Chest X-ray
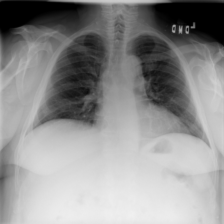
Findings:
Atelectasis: negative
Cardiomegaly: negative
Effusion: negative
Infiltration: negative
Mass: negative
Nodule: negative
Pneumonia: negative
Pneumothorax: negative
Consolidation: negative
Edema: negative
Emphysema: negative
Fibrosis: negative
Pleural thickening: negative
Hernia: negative